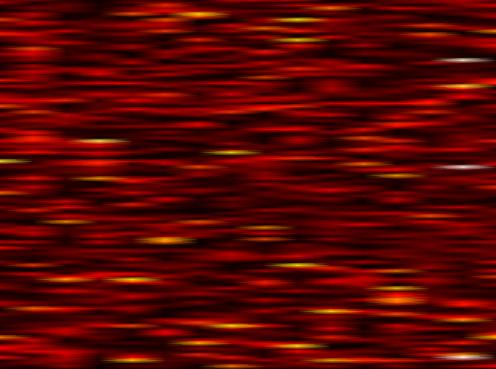
Label: OFDM